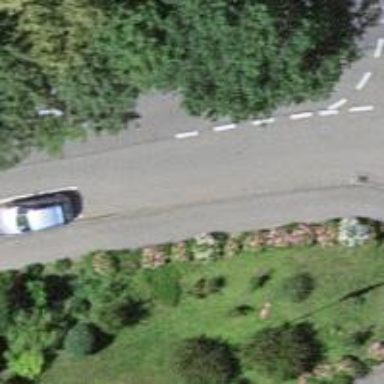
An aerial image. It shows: Kerb serving as barrier.